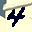
Label: 4